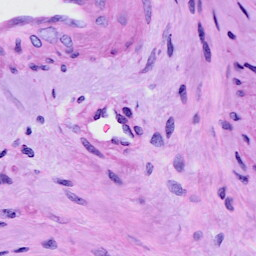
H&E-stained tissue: Cervix